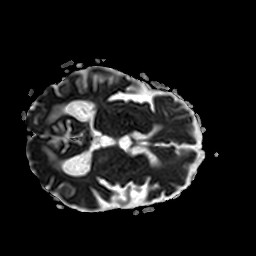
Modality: ADC
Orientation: axial
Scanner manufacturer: philips
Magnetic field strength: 3 T
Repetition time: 3.958 s
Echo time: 0.06119 s